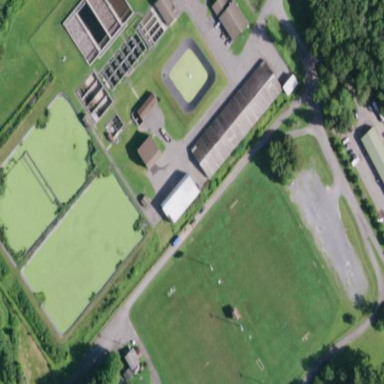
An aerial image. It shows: Wastewater plant.